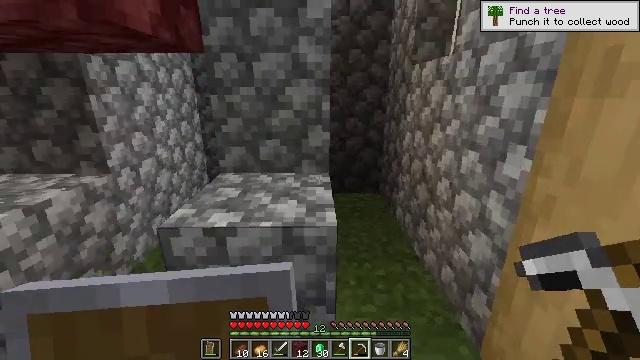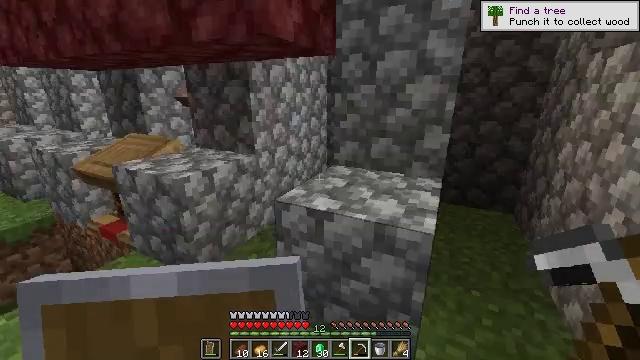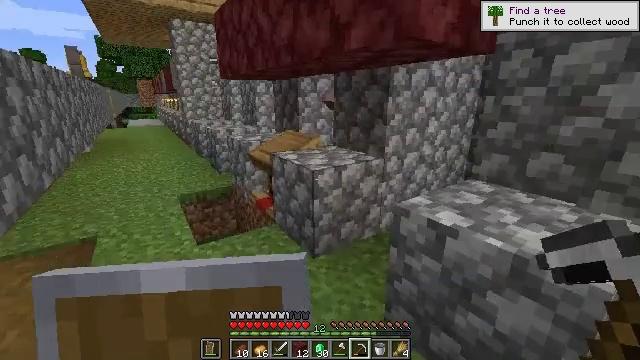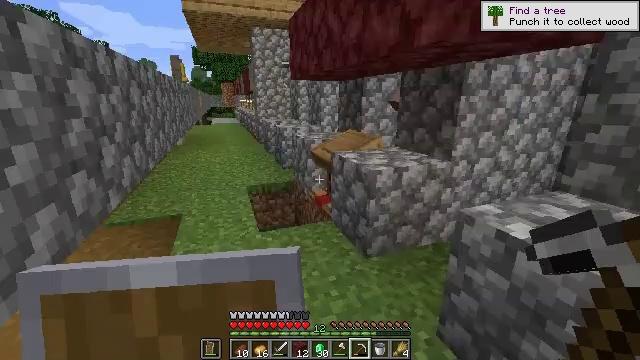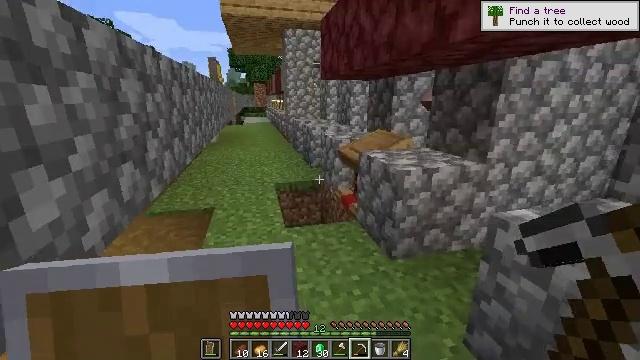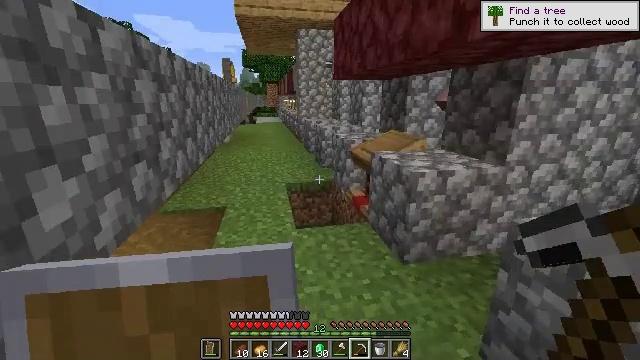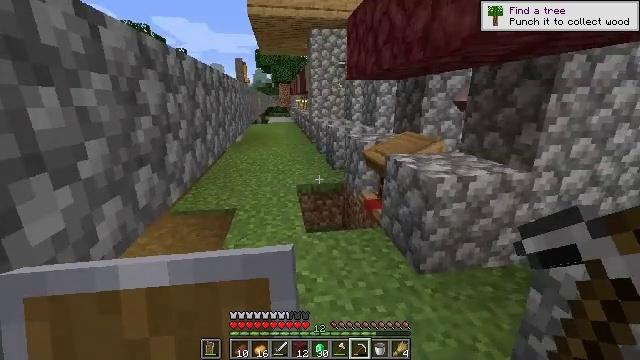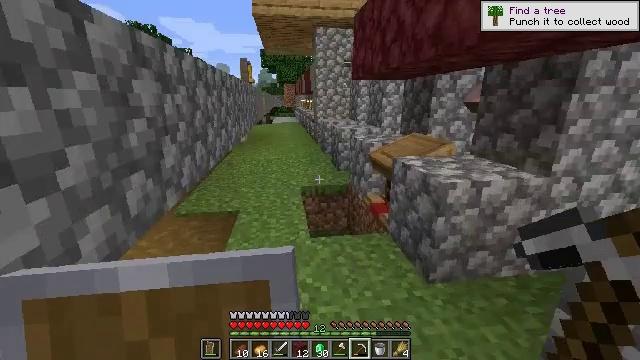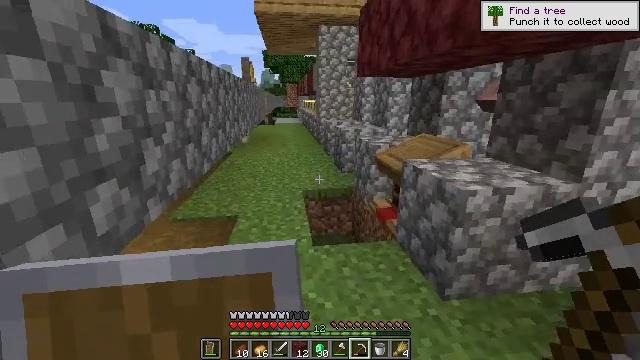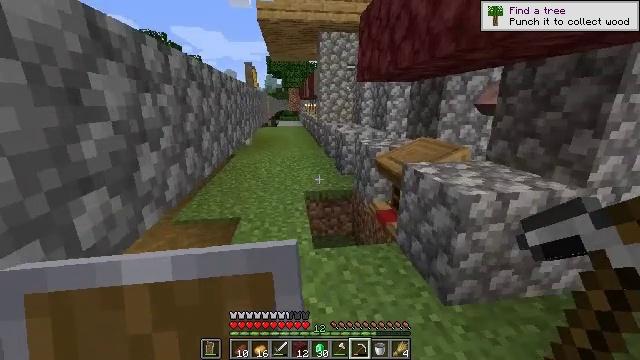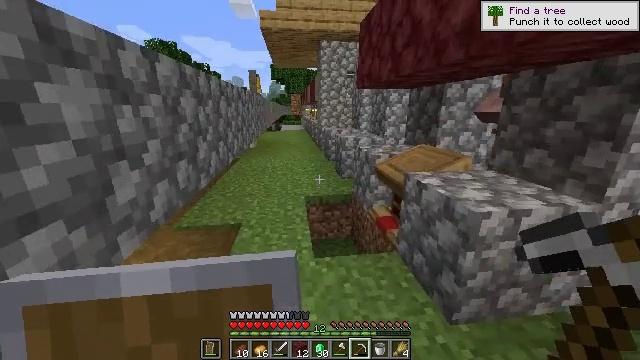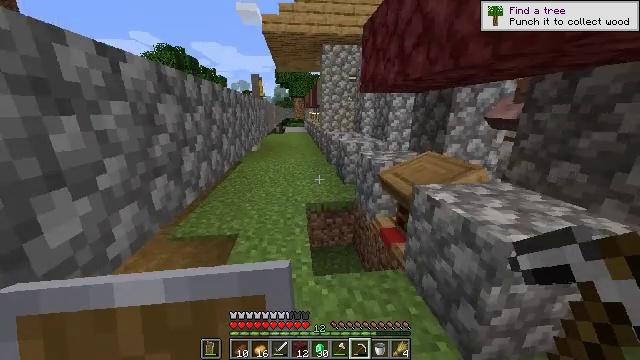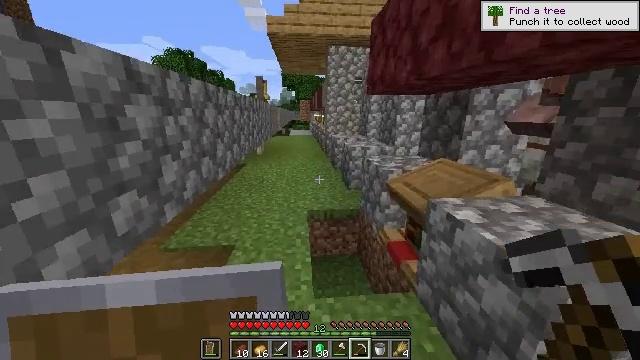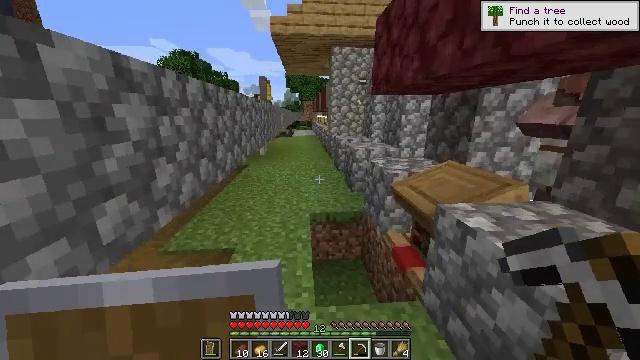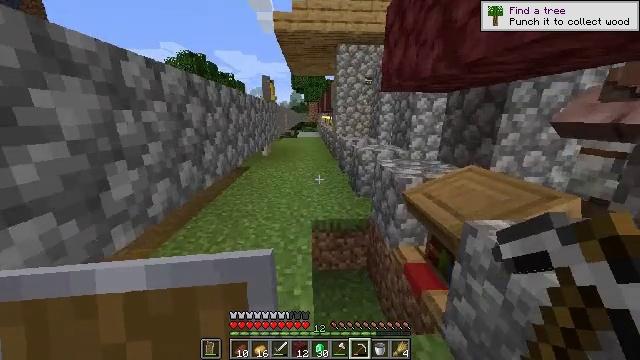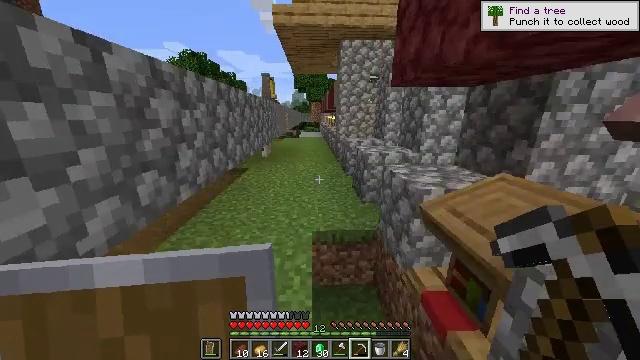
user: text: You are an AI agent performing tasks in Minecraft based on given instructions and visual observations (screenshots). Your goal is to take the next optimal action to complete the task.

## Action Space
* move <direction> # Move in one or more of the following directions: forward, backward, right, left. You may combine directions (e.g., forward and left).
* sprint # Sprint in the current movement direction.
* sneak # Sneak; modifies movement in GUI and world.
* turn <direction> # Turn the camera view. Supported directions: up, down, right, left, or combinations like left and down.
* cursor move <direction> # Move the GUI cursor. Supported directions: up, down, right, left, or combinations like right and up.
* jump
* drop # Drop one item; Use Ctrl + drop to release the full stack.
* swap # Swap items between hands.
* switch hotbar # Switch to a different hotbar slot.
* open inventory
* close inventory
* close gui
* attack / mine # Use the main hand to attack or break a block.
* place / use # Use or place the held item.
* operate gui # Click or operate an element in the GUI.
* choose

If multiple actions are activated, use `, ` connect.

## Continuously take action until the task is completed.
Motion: motion action
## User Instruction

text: Left click on the bell to mine it.
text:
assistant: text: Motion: turn left
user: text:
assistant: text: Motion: turn left and up
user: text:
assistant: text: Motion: turn left
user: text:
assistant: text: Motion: turn left
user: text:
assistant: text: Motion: move forward, turn left
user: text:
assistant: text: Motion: move forward, turn left
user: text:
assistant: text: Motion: turn left
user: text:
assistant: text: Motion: move forward
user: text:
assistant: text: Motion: move forward
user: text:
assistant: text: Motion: move forward
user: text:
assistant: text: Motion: move forward
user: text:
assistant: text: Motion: move forward, turn left
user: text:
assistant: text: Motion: move forward
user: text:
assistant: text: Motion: move forward, turn left
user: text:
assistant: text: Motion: move forward
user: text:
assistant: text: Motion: move forward
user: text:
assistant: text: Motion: move forward and move left
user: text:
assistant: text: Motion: move forward and move left
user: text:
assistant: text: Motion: move forward and move left
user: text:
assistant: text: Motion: move forward
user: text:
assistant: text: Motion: move forward
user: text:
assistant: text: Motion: move forward
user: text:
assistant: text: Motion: move forward
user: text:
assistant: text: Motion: move forward
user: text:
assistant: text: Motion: move forward, turn right and up
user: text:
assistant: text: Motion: move forward, turn up
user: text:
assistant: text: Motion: move forward
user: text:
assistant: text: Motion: move forward
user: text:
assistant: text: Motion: move forward, turn right and down
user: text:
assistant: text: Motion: move forward, turn down